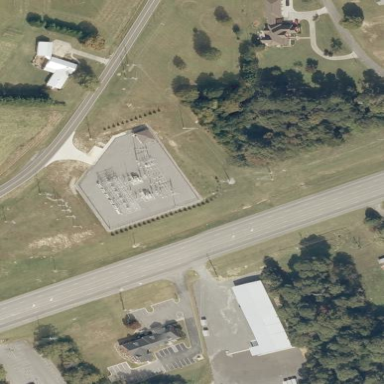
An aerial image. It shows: Distribution power substation secured by fence.